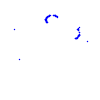
Particle: kaon